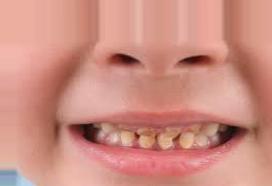
Condition: Tooth Discoloration